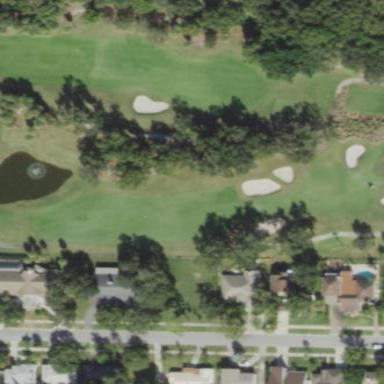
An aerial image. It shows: Golf fairway surrounded by grass.